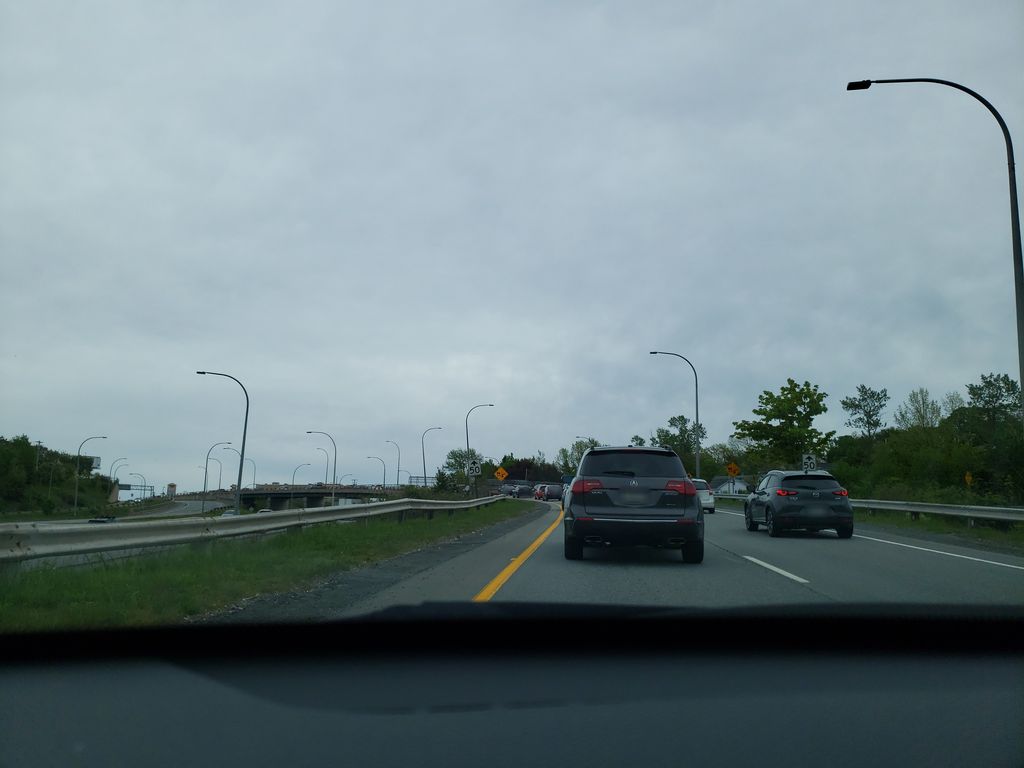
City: halifax